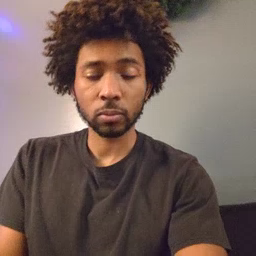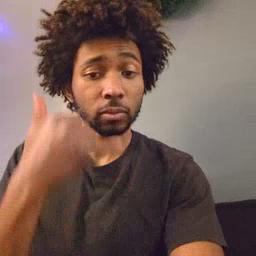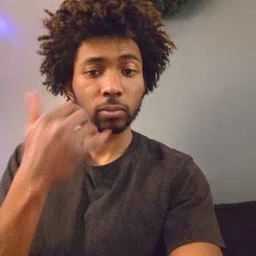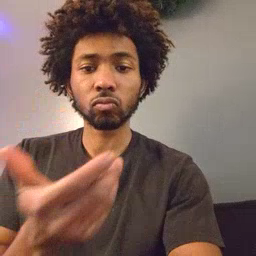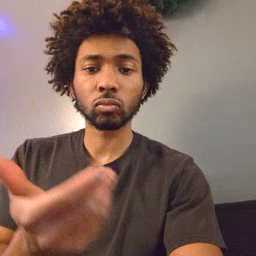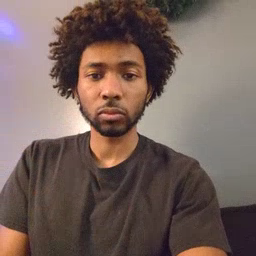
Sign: callonphone